Question: I'm loading my css after jQuery Mobile's css file:
'''
<head>
<link rel="stylesheet" href=".../1.1.1/jquery.mobile-1.1.1.min.css" />
<link rel="stylesheet" href="main.css" />
</head>
'''
But my margin attribute always get overwritten:

Is jquery's css getting loaded dynamically after mine somehow?
I've tried using <URL> but it is too simple, I can't change the margins.
Thanks!
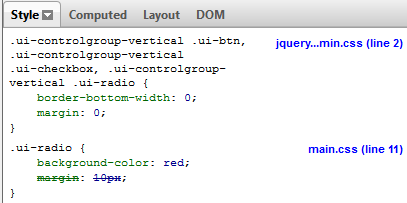
Answer: The reason why your CSS is getting overwritten is because the jQuery's CSS is more accurate with its selectors.
You say that all items with class '.ui-radio' should have margin, which is taken first, then all items with .ui-radio that are inside .ui-controlgroup-vertical have a set margin too.
A simple trick would be to make sure to use the same selector, '.ui-controlgroup-vertical .ui-radio' in this case, this should do the trick if your CSS is loaded after. Else, use one more parent container and you will be fine.
Little read to make it clearer: <URL>